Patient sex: M
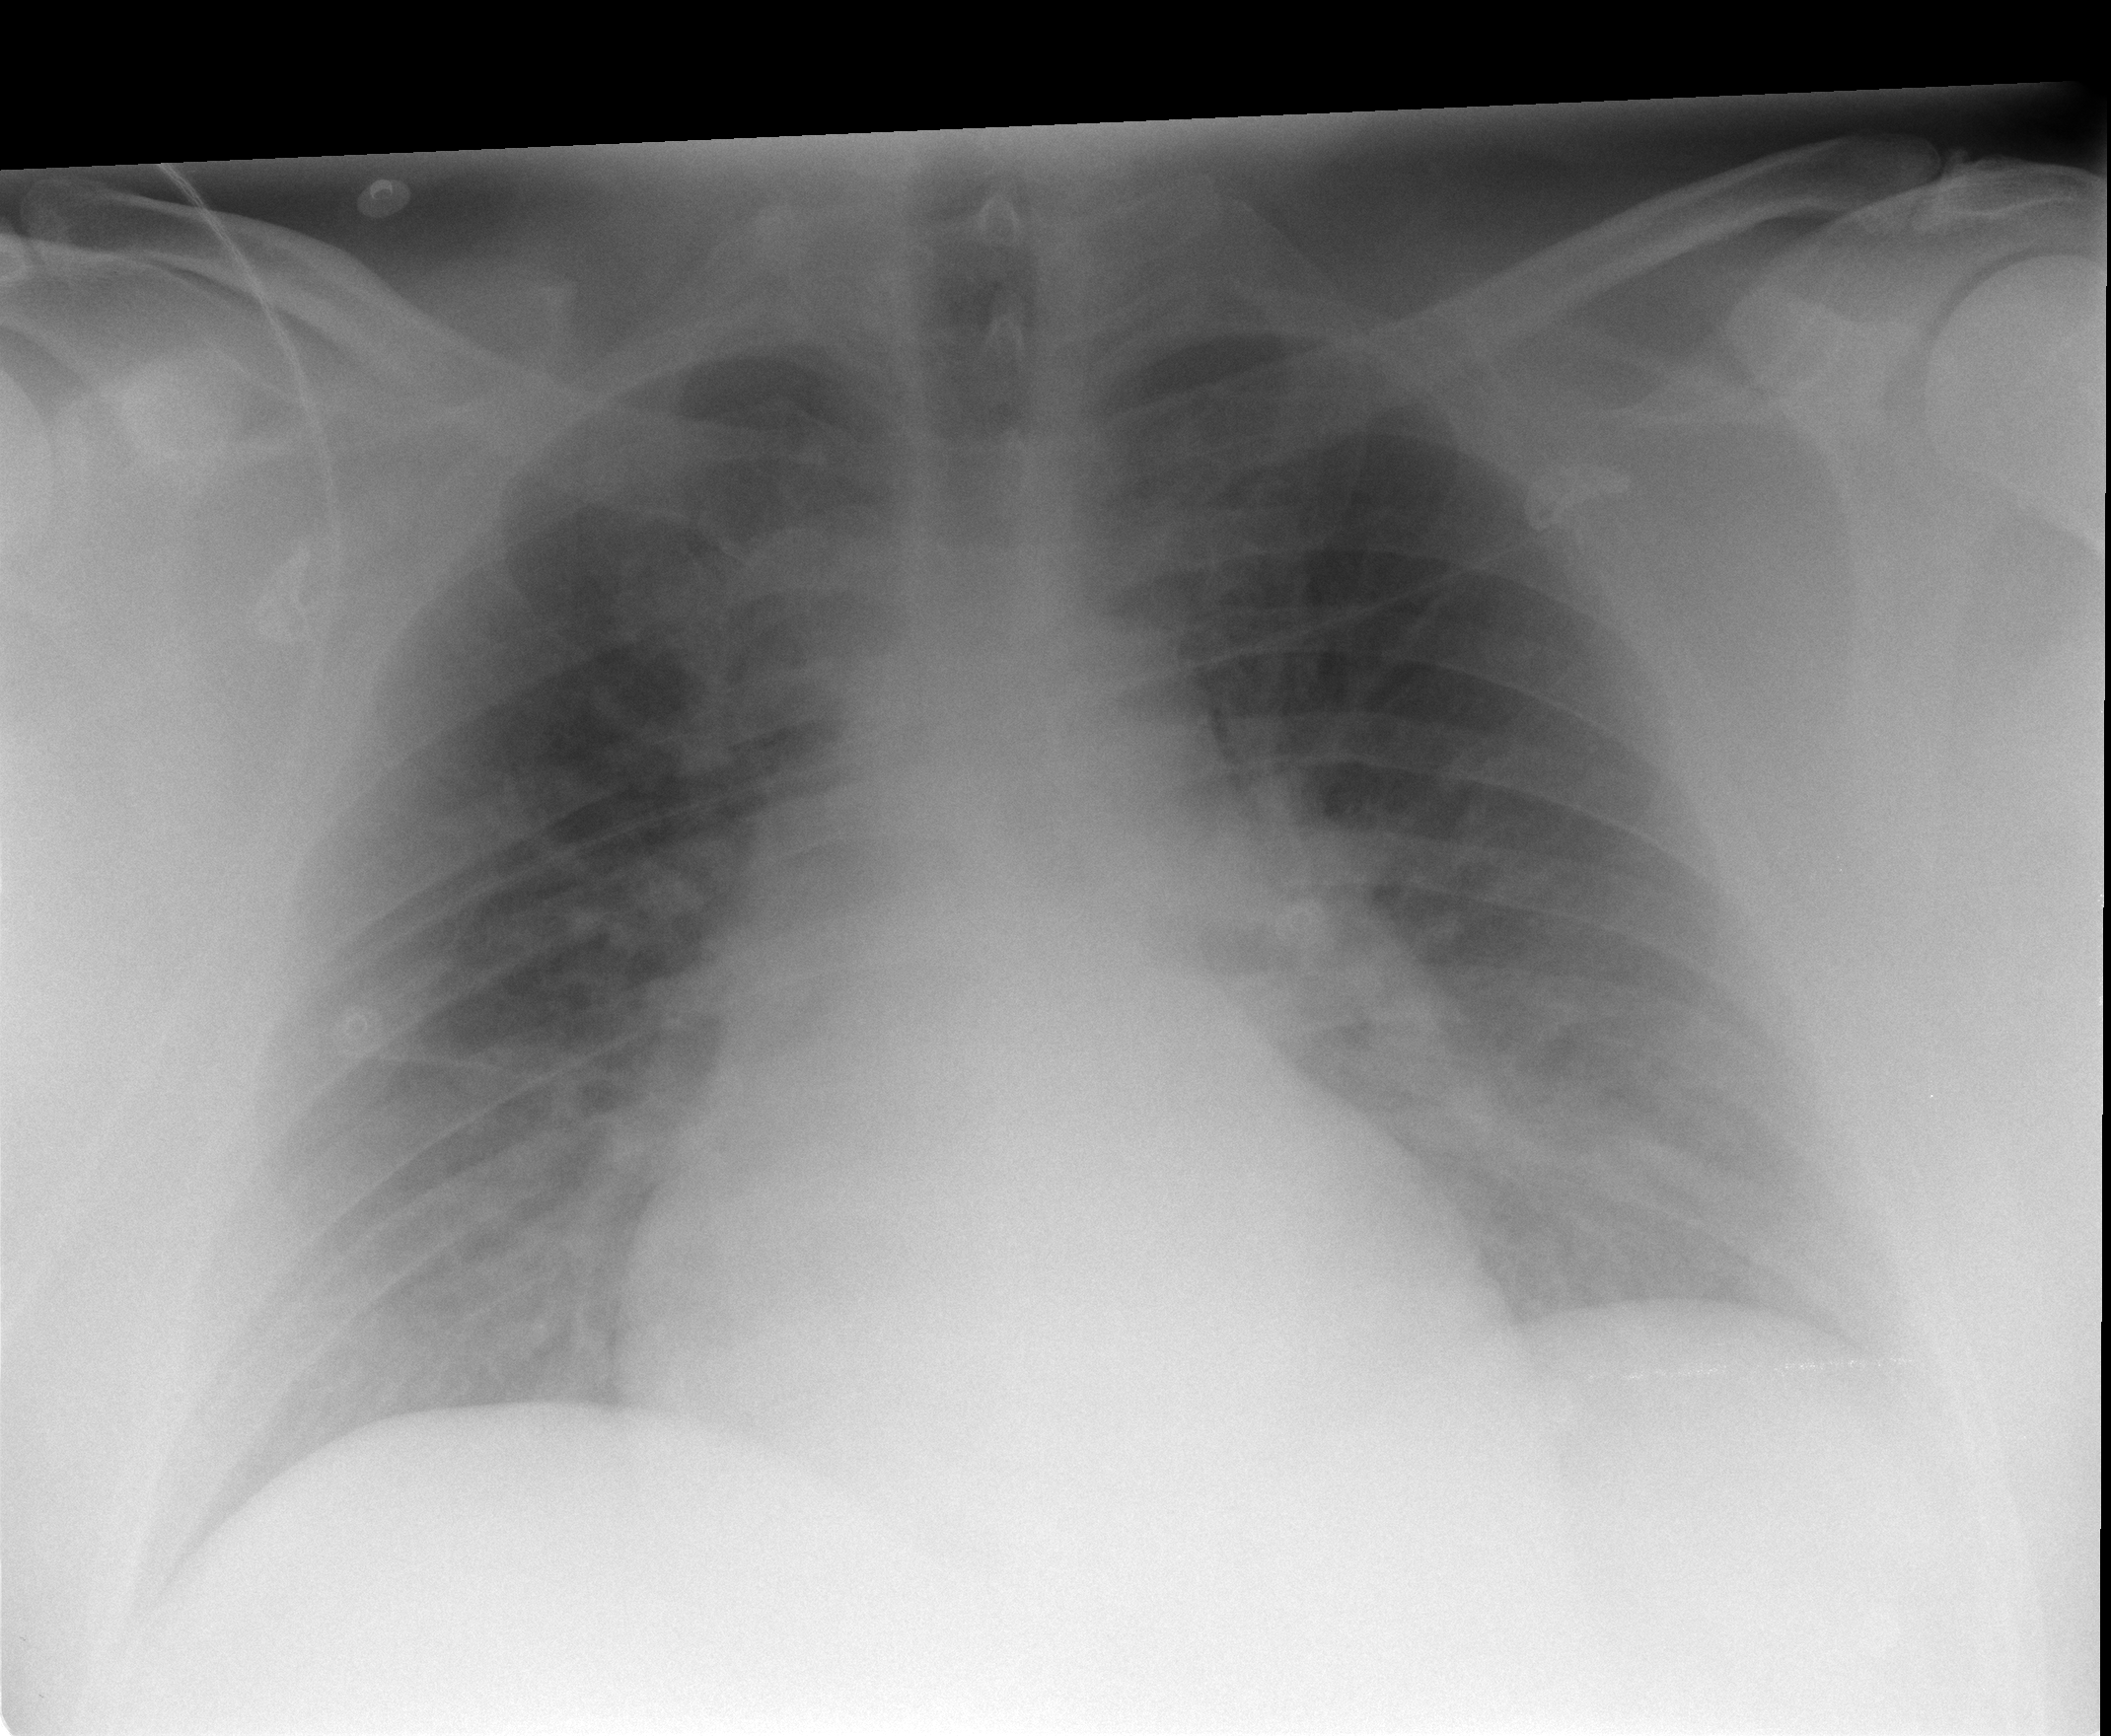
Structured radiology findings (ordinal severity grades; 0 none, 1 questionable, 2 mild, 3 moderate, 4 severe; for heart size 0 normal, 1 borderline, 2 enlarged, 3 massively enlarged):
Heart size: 1
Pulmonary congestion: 1
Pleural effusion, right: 0
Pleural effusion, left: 0
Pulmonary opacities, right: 0
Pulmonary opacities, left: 0
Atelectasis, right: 0
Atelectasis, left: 0